Aerial crown-view tile of a tropical tree (Barro Colorado Island, Panama), acquired 20250317:
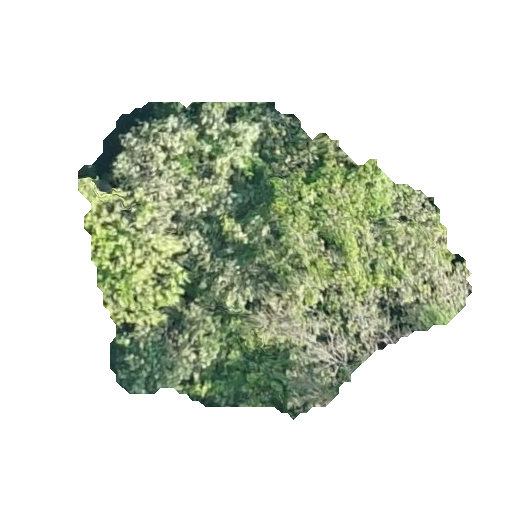
Species: Apeiba membranacea
GBIF accepted scientific name: Apeiba membranacea
Crown area: 129.706 m²